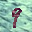
Label: 9